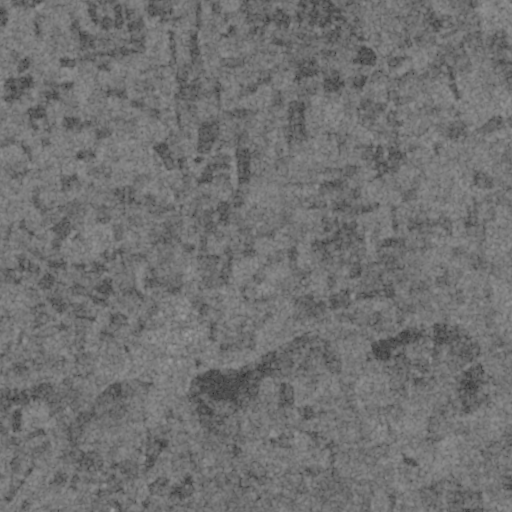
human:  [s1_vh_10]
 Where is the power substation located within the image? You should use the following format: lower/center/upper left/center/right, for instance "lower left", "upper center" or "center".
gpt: The power substation is located in the lower left of the image.
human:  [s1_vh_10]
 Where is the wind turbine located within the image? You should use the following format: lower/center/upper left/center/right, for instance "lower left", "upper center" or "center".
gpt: The wind turbine is located in the lower left of the image.
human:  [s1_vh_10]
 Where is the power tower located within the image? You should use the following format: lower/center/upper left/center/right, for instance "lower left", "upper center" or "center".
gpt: There is no power tower in the image.

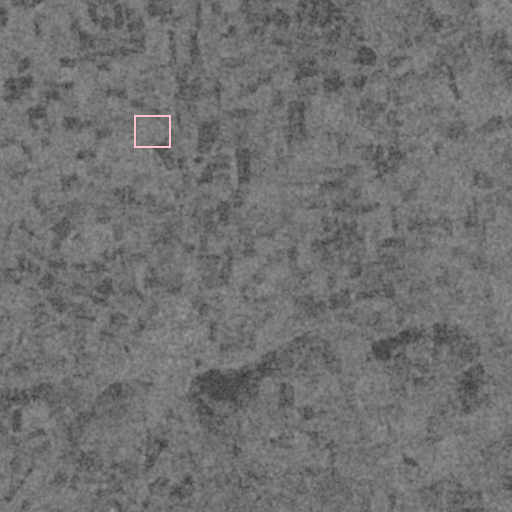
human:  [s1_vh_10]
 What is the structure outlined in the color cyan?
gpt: There is no cyan outline.
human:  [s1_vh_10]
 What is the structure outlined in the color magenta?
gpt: There is no structure outlined in magenta.